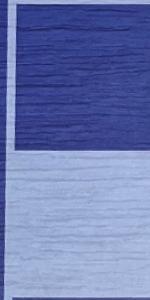
Label: Empty